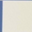
Piece: xx